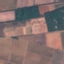
Label: PermanentCrop